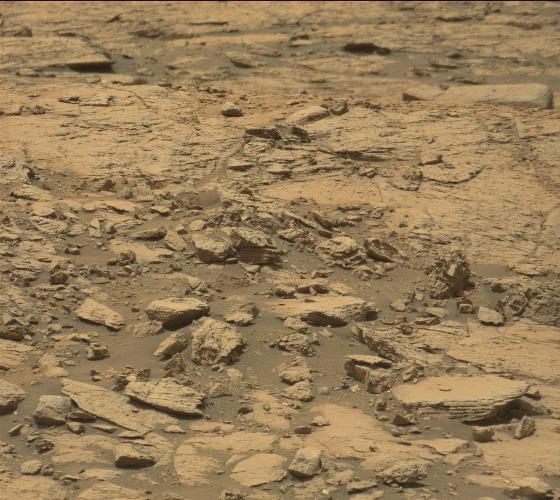
Terrain classes present: Bedrock, Gravel / Sand / Soil, Rock, Shadow